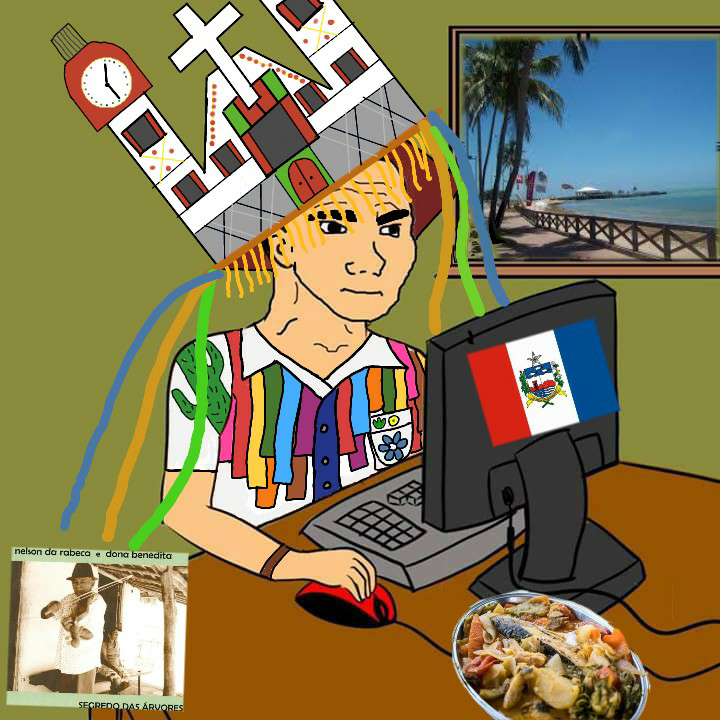
Label: 5_Wojak_with_Background